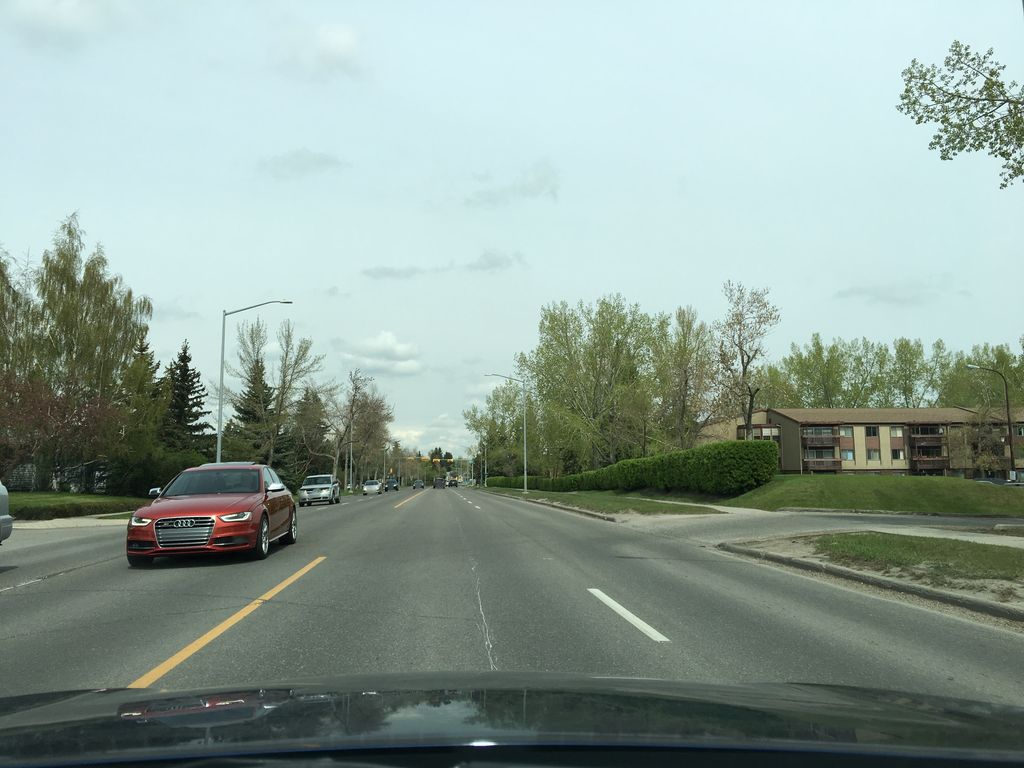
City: calgary